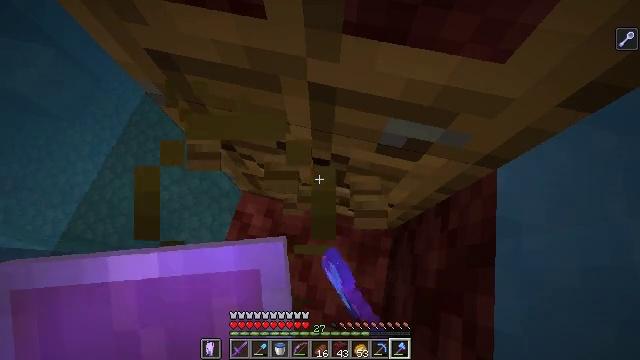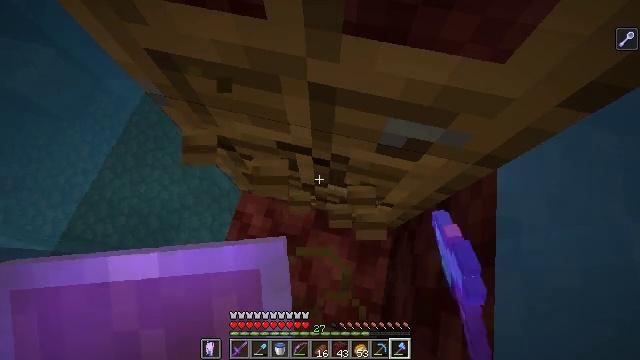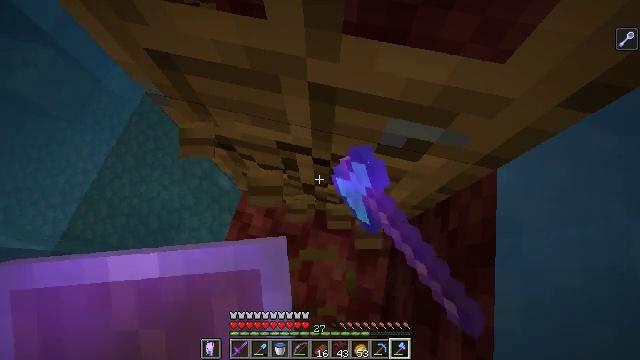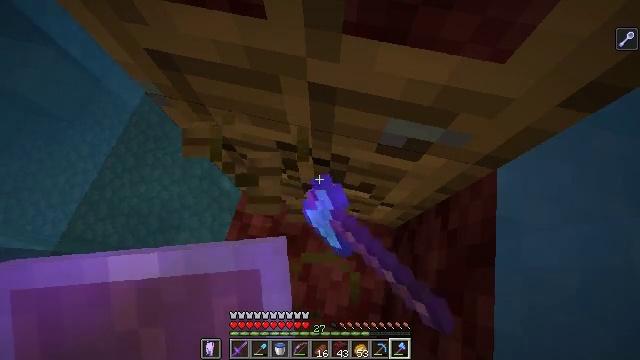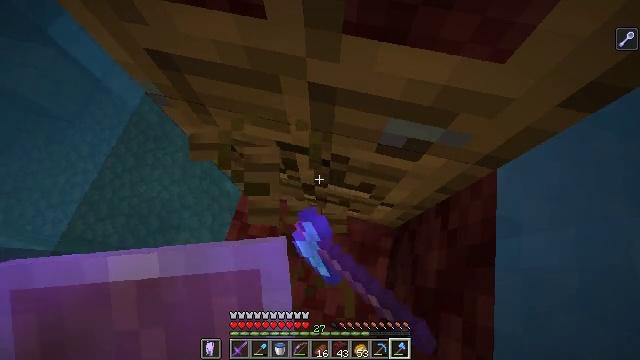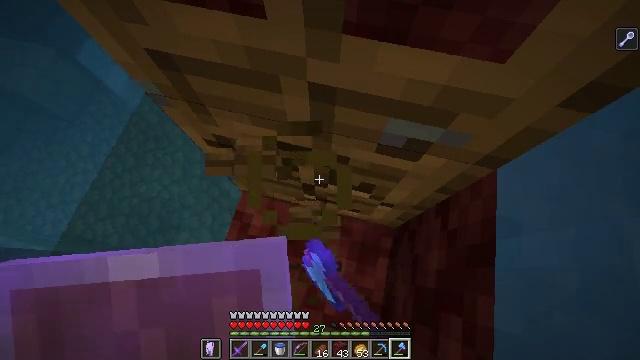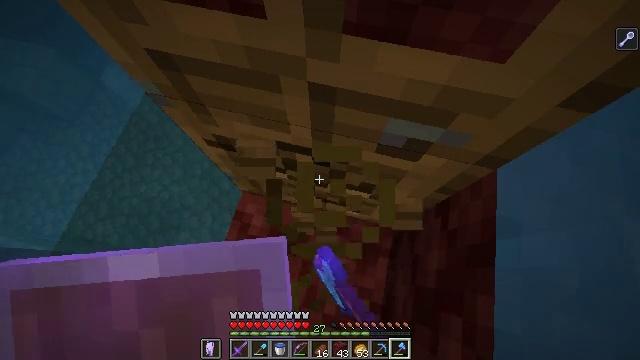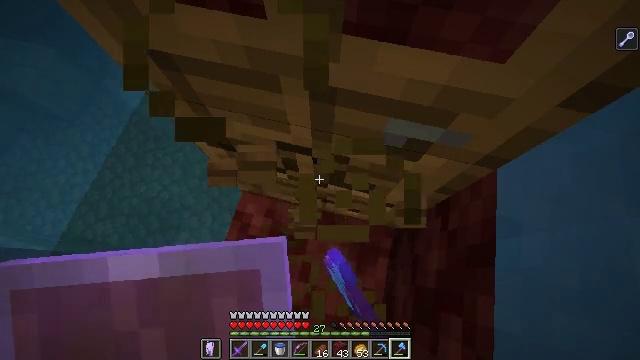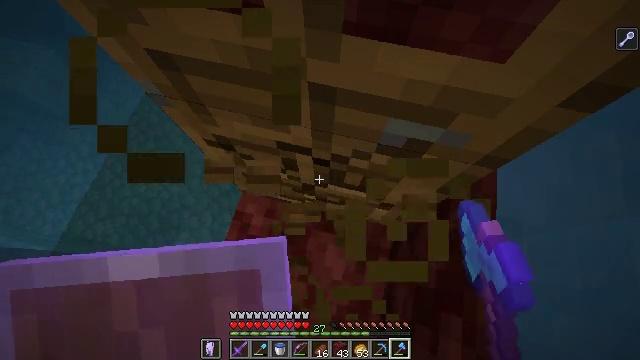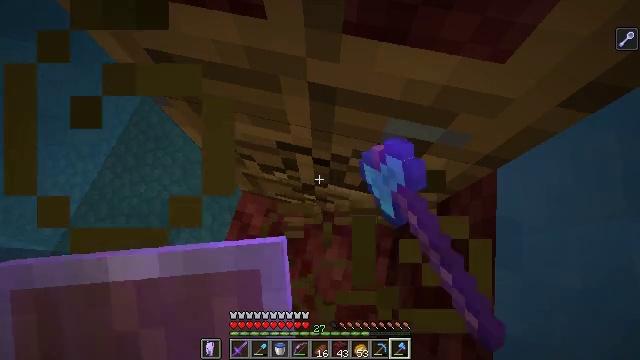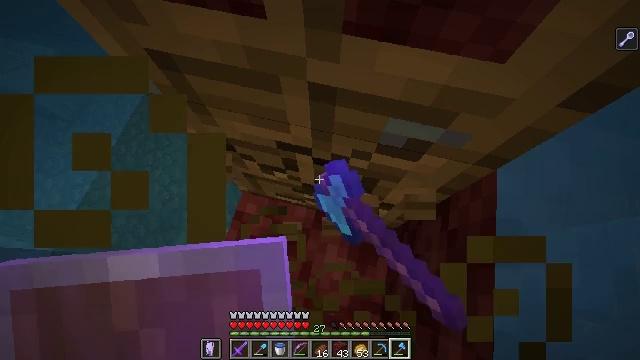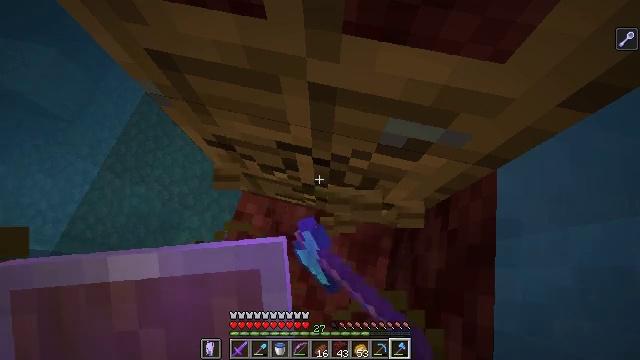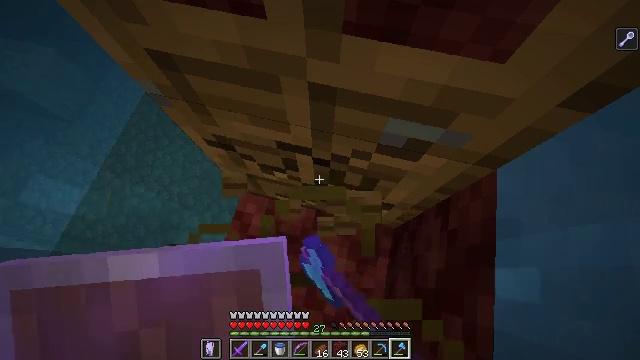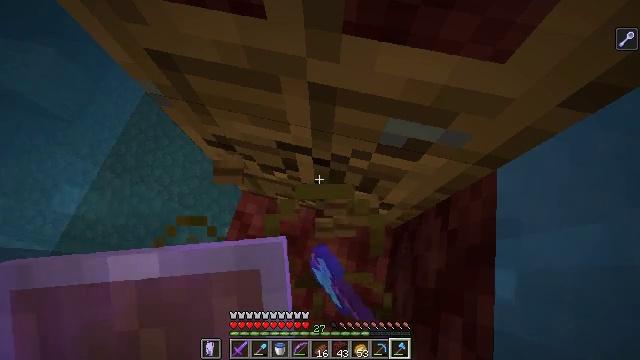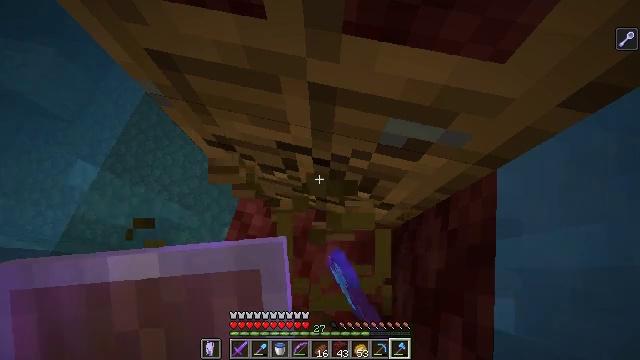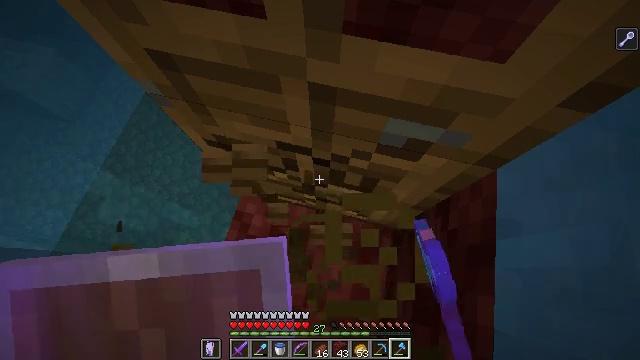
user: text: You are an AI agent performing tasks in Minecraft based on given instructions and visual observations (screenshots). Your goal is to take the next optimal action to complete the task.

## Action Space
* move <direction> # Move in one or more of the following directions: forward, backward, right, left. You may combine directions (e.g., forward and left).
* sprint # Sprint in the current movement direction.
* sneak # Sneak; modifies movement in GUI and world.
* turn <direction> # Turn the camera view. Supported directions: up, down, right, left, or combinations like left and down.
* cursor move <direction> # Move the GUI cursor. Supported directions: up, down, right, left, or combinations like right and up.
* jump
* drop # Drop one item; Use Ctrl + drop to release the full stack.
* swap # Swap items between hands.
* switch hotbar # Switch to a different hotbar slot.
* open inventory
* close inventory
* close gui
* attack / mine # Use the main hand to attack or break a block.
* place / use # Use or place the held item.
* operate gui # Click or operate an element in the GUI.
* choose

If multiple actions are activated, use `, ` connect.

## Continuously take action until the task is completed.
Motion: motion action
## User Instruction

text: Remove the oak door from its frame.
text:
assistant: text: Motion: attack / mine
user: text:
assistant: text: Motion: attack / mine
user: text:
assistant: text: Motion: attack / mine
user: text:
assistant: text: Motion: attack / mine
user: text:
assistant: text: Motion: attack / mine
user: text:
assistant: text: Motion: attack / mine
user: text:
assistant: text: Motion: attack / mine
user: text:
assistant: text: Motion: attack / mine
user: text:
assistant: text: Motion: attack / mine
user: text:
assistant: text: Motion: attack / mine
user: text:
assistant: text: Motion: attack / mine
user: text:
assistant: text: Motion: attack / mine
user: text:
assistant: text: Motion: attack / mine
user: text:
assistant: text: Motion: attack / mine
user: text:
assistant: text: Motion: attack / mine
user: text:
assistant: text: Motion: attack / mine
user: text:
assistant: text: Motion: attack / mine
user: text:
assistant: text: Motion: attack / mine
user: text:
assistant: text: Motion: attack / mine
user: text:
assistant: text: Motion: attack / mine
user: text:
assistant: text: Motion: attack / mine
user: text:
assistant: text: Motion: attack / mine
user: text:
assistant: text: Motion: attack / mine
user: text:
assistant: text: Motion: attack / mine
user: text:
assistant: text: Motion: attack / mine
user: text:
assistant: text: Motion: attack / mine
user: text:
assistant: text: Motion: attack / mine
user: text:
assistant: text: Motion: attack / mine
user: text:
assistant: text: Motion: attack / mine
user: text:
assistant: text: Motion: attack / mine